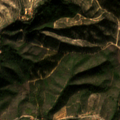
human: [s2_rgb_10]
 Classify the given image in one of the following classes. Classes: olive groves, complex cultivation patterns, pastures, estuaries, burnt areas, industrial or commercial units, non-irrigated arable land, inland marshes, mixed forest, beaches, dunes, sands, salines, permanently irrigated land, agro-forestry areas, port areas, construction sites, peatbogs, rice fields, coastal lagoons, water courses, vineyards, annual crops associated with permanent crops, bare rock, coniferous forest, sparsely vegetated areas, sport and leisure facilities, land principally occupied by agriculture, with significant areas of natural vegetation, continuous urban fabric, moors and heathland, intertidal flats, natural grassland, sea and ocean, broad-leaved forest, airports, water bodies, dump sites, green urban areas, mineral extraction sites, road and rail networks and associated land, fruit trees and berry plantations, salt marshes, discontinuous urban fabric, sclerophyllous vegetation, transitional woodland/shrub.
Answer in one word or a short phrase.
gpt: permanently irrigated land, broad-leaved forest, transitional woodland/shrub